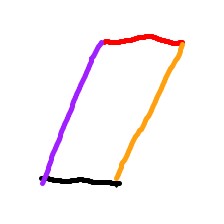
Shape: parallelogram